Question: Count the number of objects in the diagram.
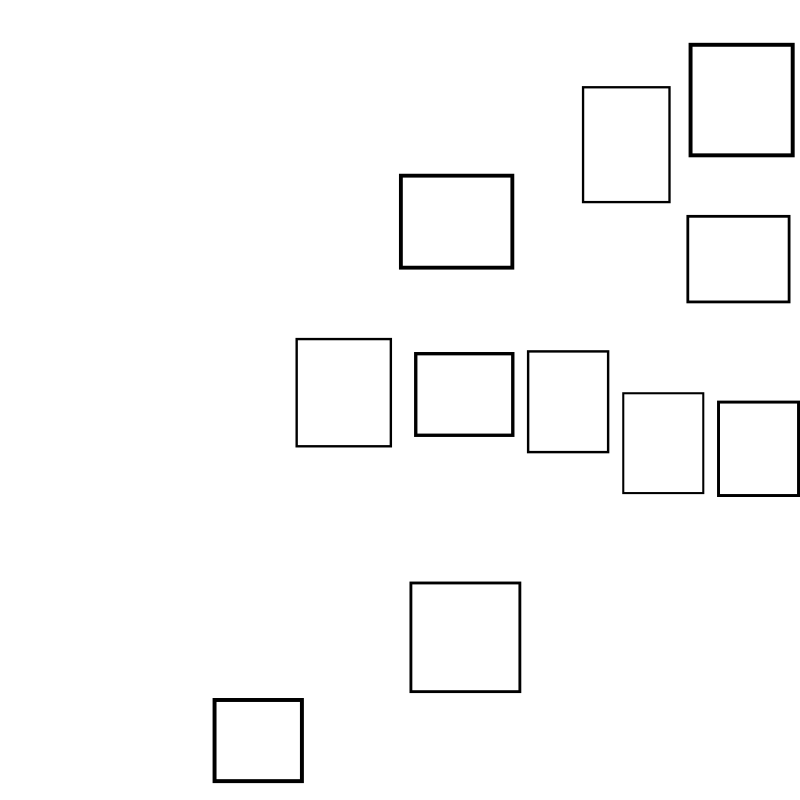
Answer: 11